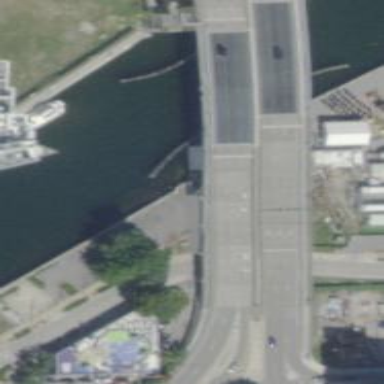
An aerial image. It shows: Secondary road with movable bascule bridge.